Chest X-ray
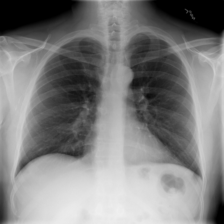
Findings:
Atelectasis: negative
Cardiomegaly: negative
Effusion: negative
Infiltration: negative
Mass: negative
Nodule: negative
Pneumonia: negative
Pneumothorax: negative
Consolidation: negative
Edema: negative
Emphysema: negative
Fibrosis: negative
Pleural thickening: negative
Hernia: negative